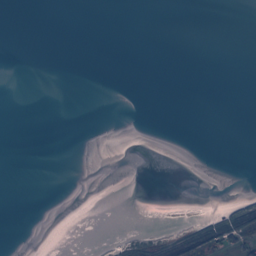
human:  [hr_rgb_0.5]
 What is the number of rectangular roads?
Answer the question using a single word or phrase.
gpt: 0

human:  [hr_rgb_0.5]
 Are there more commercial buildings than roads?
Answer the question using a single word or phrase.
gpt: no

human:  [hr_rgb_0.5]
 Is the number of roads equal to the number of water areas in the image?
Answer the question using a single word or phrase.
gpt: no

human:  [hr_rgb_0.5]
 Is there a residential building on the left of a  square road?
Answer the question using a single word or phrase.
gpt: no

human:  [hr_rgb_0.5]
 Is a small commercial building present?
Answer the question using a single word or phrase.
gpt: no

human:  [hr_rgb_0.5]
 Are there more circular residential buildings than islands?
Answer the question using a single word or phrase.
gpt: no

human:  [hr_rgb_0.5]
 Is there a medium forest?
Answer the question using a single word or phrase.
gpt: yes

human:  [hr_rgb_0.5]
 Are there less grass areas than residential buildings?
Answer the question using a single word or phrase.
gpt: yes

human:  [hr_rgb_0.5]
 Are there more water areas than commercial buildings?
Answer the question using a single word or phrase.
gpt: yes

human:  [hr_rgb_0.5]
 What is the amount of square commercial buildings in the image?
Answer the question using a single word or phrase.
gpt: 0

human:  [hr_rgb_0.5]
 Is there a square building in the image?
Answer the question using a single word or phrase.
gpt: no

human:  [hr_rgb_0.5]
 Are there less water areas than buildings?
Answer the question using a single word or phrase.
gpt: yes

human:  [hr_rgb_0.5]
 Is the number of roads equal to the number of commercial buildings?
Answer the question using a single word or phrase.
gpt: no

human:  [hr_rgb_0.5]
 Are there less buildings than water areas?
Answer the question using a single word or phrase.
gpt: no

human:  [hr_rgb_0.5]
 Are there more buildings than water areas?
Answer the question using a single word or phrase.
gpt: yes

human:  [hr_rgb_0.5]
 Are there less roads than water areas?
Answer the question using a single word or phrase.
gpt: no

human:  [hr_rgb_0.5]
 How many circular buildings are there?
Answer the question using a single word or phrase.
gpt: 0

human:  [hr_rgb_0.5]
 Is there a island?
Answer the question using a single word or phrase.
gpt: yes

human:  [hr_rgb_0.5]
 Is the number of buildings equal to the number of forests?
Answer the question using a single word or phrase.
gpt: no

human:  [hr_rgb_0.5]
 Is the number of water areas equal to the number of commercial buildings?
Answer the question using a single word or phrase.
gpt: no

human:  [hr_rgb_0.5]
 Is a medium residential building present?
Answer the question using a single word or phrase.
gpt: no

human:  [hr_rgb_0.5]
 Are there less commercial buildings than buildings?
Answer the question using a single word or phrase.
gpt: yes

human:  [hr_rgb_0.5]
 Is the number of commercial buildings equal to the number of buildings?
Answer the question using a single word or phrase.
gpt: no

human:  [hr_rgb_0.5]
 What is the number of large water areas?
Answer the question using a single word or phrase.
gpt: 0

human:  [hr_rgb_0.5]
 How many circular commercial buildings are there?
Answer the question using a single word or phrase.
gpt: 0

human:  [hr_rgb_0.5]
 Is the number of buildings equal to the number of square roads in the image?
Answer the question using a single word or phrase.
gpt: no

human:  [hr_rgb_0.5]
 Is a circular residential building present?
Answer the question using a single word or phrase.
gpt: no

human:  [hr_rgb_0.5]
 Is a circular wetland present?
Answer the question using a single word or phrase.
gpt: no

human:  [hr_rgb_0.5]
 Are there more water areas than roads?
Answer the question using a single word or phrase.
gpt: no

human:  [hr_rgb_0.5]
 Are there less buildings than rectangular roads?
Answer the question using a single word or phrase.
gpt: no

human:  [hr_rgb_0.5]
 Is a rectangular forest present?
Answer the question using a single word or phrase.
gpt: no

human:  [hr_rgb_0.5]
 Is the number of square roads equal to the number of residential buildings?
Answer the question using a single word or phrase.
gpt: no

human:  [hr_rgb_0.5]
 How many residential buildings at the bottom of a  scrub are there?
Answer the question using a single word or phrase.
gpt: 15

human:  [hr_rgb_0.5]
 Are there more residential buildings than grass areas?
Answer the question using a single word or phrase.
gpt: yes

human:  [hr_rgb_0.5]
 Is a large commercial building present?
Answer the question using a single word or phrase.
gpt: no

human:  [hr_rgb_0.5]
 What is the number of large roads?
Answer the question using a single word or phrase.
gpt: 0